Interaction volume radius: 10 \u00c5
Interaction volume height: 10 \u00c5
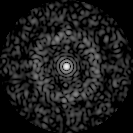
Disorder parameter: 0.8233